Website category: sports
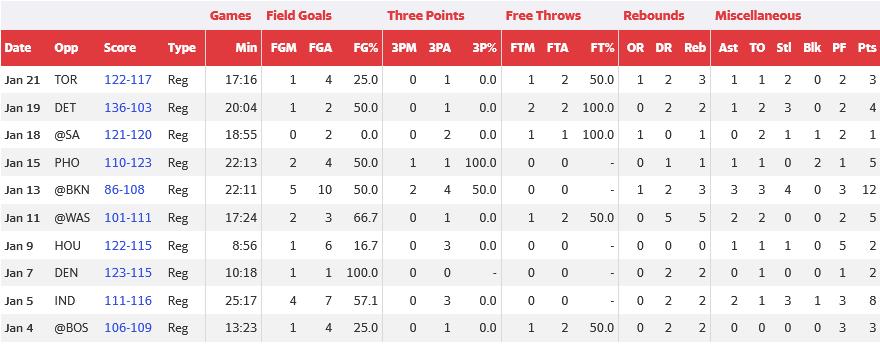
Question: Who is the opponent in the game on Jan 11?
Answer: WAS

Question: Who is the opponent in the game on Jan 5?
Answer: IND

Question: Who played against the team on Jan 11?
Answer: WAS

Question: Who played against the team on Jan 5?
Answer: IND

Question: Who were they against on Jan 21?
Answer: TOR

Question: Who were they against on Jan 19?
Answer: DET

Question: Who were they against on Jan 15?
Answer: PHO

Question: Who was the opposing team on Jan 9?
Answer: HOU

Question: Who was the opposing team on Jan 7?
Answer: DEN

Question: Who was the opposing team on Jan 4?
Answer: BOS

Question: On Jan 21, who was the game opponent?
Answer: TOR

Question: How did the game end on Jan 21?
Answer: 122-117

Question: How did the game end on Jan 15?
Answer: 110-123

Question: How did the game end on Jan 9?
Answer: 122-115

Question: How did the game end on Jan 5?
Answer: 111-116

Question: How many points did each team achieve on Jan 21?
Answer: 122-117

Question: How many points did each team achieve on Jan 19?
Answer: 136-103

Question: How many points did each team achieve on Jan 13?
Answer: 86-108

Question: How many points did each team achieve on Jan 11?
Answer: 101-111

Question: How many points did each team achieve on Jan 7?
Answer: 123-115

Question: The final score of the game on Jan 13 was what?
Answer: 86-108

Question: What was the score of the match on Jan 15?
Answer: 110-123

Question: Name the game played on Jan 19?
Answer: Reg

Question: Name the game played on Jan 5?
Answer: Reg

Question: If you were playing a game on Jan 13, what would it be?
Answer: Reg

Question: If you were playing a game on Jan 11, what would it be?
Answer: Reg

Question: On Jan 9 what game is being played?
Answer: Reg

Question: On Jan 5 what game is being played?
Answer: Reg

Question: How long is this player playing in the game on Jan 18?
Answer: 18:55

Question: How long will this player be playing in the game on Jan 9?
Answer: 8:56

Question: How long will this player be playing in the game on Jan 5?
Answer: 25:17

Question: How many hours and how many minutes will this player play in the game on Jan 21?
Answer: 17:16

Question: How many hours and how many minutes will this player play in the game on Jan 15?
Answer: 22:13

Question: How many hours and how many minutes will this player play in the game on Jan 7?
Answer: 10:18

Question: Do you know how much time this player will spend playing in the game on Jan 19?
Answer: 20:04

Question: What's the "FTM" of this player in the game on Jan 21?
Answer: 1

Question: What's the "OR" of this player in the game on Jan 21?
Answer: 1

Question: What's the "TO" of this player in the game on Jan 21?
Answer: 1

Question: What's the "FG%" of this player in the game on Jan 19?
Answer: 50.0

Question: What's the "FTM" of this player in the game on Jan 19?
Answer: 2

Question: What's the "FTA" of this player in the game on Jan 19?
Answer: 2

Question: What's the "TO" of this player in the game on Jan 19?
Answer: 2

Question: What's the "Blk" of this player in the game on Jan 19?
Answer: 0

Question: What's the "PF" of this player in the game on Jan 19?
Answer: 2

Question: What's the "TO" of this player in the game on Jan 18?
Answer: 2

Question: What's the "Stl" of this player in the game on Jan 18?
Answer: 1

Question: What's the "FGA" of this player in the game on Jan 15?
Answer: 4

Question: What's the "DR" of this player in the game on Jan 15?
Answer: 1

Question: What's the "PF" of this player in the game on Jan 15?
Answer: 1

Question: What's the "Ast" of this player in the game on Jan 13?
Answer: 3

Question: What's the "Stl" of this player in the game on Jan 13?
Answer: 4

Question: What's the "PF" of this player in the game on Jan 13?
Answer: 3

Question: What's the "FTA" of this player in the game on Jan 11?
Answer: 2

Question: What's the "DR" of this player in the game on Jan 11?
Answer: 5

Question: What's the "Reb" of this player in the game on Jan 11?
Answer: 5

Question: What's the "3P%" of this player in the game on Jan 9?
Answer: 0.0

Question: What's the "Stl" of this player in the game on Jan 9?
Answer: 1

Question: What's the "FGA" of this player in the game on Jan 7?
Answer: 1

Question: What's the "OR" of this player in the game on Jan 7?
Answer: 0

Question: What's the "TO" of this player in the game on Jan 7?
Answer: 1

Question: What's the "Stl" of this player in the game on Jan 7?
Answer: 0

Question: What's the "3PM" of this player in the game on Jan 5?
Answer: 0

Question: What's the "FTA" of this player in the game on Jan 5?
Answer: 0

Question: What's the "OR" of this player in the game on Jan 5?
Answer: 0